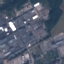
Land use / land cover class: Industrial